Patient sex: F
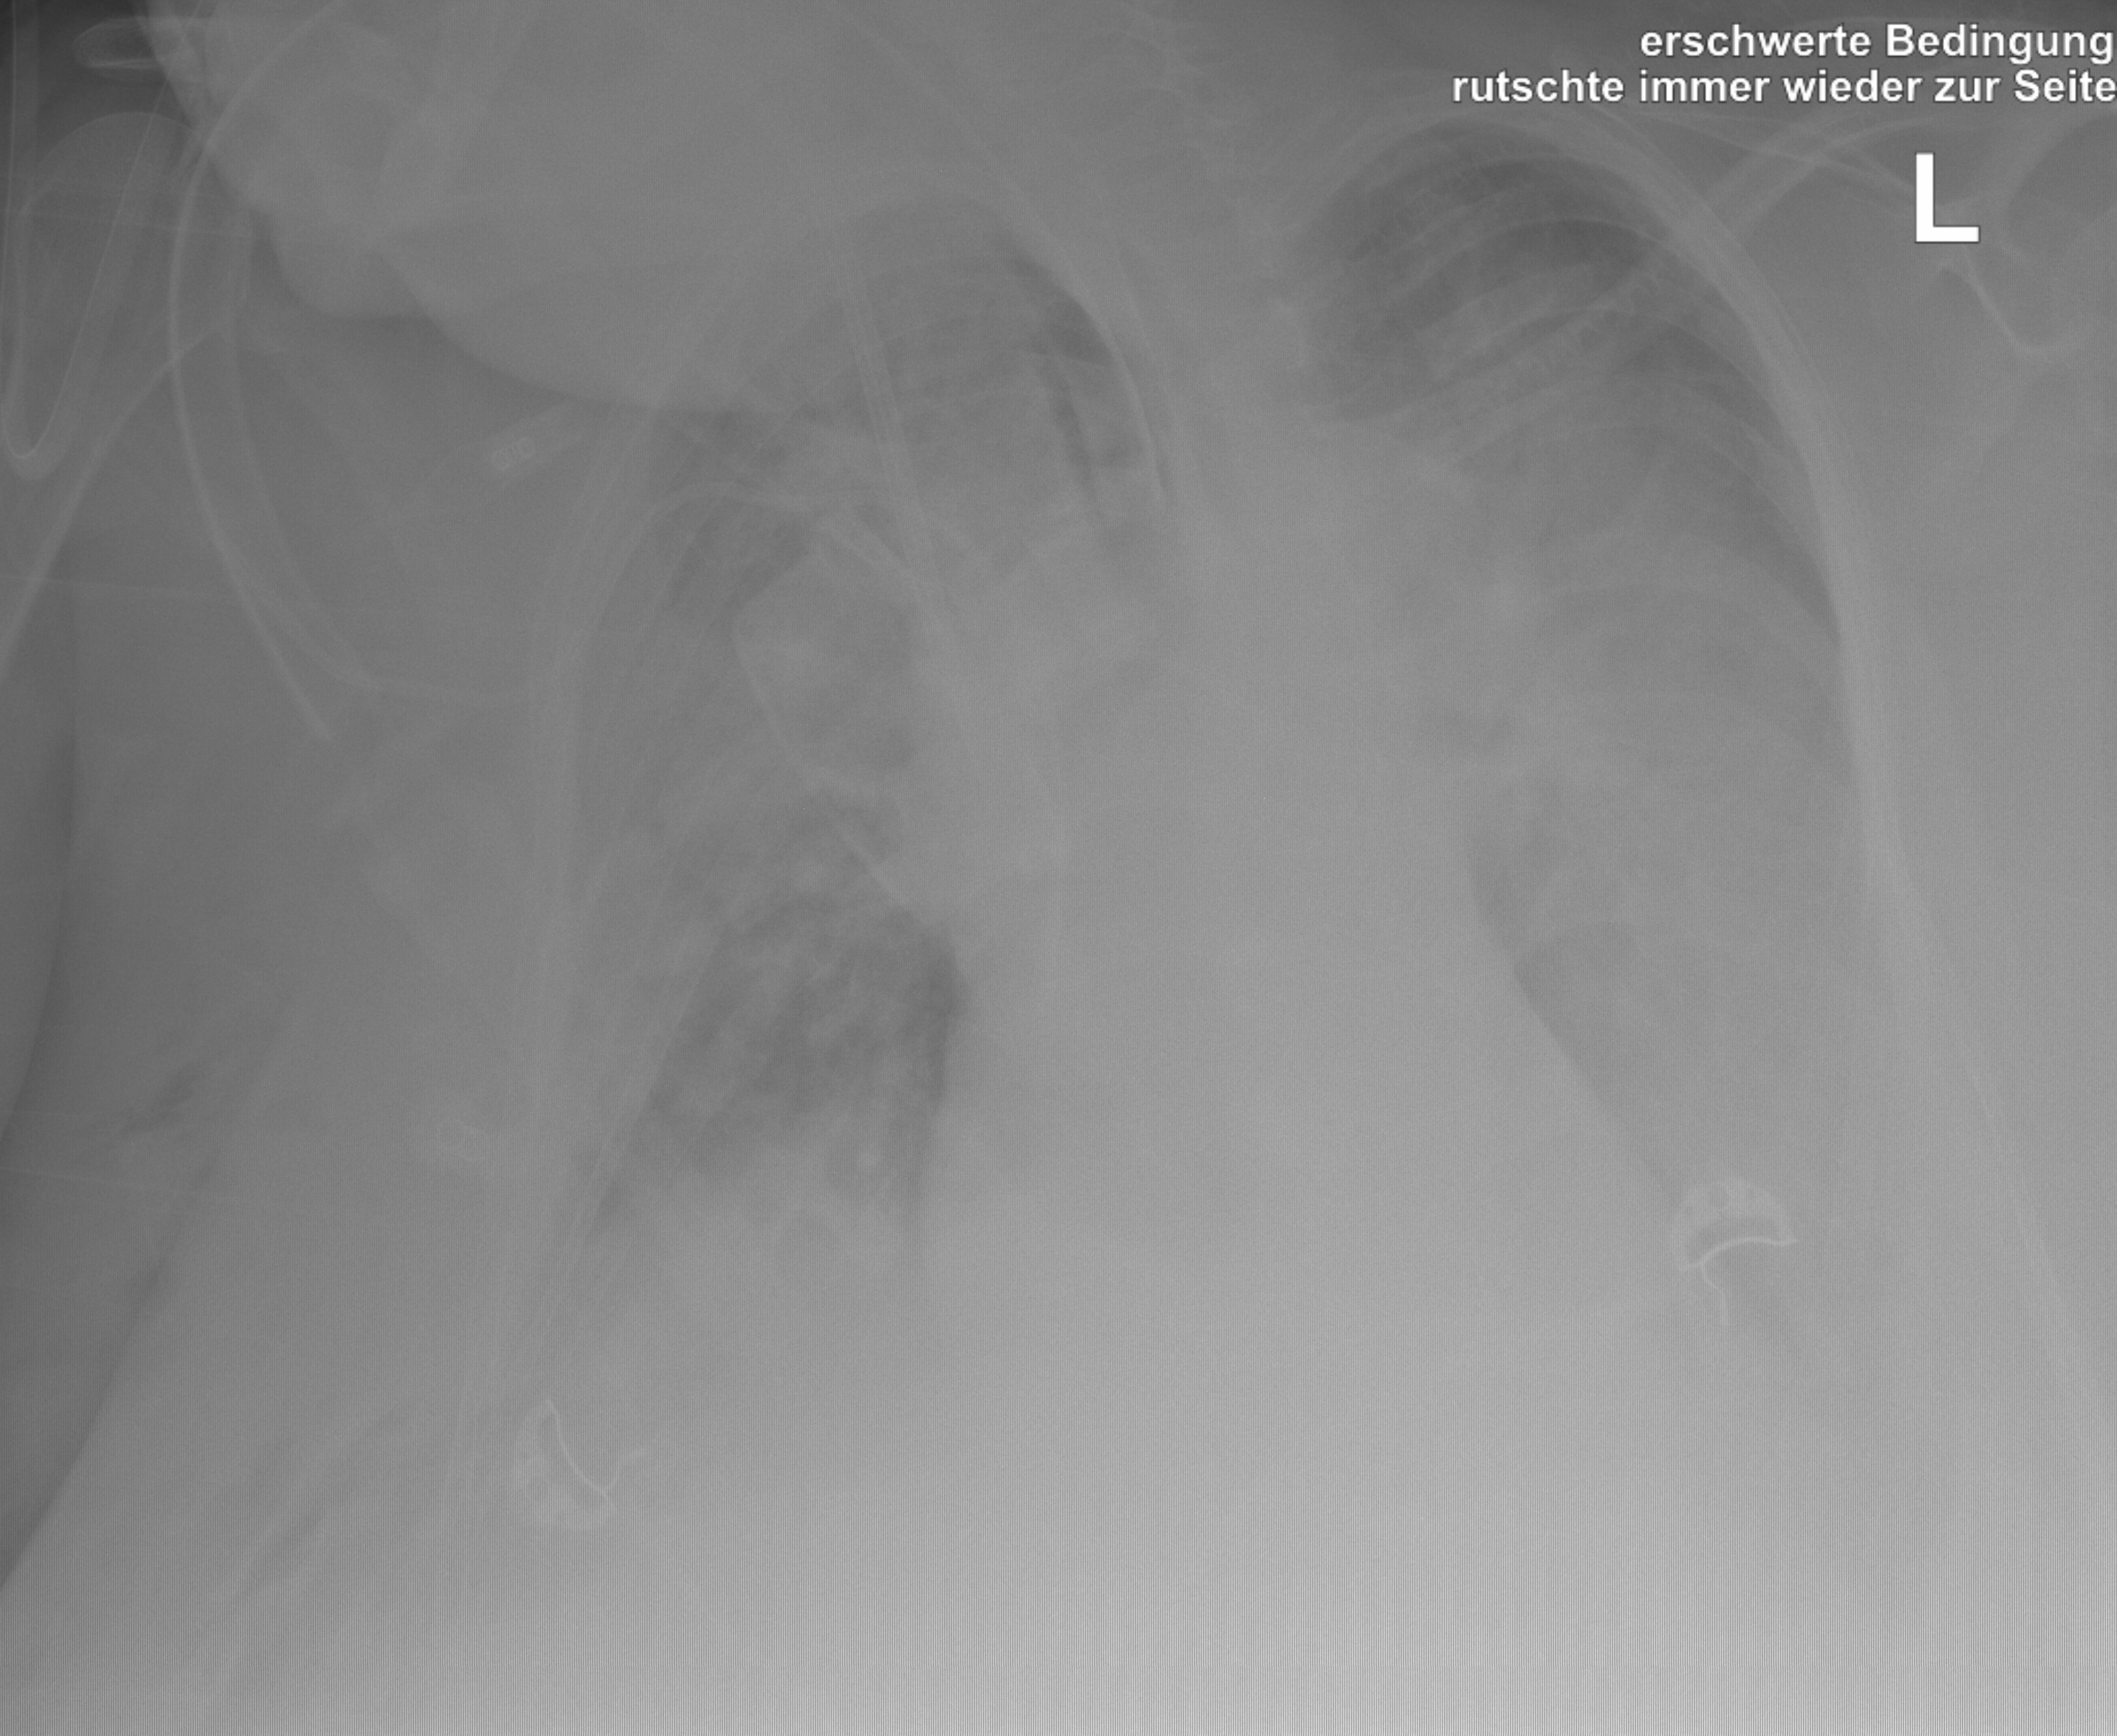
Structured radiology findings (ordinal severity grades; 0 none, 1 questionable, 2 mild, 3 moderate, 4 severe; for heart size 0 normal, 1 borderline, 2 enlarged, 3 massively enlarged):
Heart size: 0
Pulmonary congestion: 1
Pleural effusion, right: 2
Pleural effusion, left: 3
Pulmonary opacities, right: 2
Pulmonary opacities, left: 2
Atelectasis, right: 2
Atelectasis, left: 2